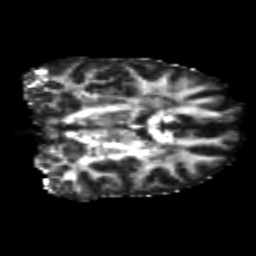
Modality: FA
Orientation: coronal
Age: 26
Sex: male
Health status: healthy
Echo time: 0.074 s